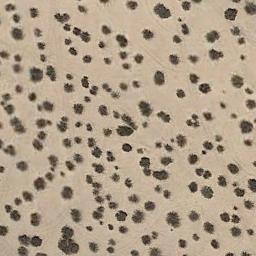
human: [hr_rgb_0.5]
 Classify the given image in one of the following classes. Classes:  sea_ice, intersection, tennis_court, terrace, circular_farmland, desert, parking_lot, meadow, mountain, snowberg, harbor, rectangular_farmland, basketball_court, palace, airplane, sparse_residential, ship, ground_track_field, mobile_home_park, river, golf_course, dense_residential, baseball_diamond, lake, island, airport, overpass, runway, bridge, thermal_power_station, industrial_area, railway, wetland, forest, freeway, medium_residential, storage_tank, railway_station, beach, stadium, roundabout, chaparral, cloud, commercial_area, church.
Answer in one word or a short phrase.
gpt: chaparral